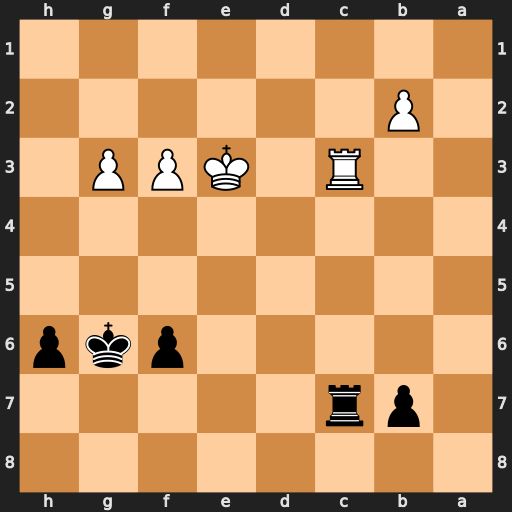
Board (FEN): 8/1pr5/5pkp/8/8/2R1KPP1/1P6/8
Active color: b
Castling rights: -
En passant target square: -
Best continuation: Rxc3+ bxc3 Kg5